Field crop: maize
Growth stage: 2
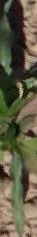
Species: maize